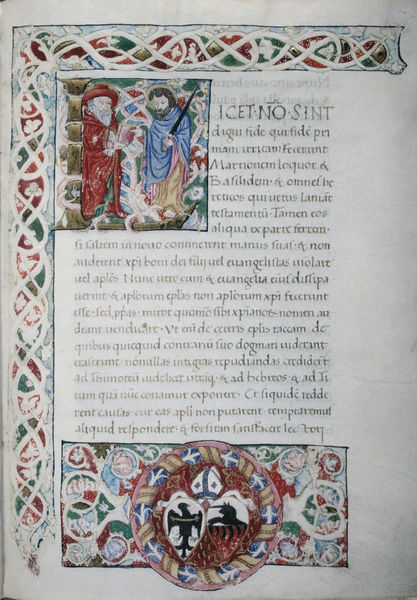
Titel: Schrift von Hieronymus "Ad Nepotianum. De vita clericorum et monachorum" (cc. 91v-104v)
Standort: Trient
Institution: Castello del Buonconsiglio
Schlagwörter: adler, blau, blätter, mann, vogel, weiß, gelb, grün, ausschnitt, bunt, hut, männer, schmuck, schwarz, rot, tiere, beige, malerei, muster, ornament, alt, bart, jung, bibel, geschichte, rahmen, bild, vögel, kirche, gewand, gold, borte, england, gotik, kreis, rund, umrandung, ranken, deutschland, hellblau, schrift, bilder, papier, zwei, formen, spalten, rand, bischof, bordüre, detail, floral, lesen, ornamente, verzierung, deutsch, bauch, ring, schild, geflecht, buch, kloster, religion, druck, seite, illustration, schwert, text, buchstaben, initiale, kardinal, buchseite, verziert, pergament, wappen, jesus, mittelalter, religiös, romanik, greif, begrüssung, mitra, mönche, heilige, zeilen, siegel, binden, emblem, hirte, miniatur, einhorn, handschrift, ornat, heilige schrift, erklärung, bund, flechtwerk, gruss, latein, kalligraphie, farbenfroh, pilger, bündnis, buchmalerei, eingerahmt, majuskel, evangelist, evangeliar, codex, incunabel, wappentier, heraldik, kodex, bischofsmütze, chrisuts, folie, christilich, großbritannien, buchkunst, idiculum, adker, book of kells, buchbinden, eboevangeliar, evengelist, incipit, inscribit, kris, licet, reichenau, versus, initialseite, schriftkunst, verbündung